Question: My android app is trying to upload a file onto an SFTP web server which happens to be my university server's subdomain in which I am entitled to some section of the server space.I am using the 'JSch' library. I have set the permissions to 777 to both the root folder and the 'WWW' folder.Here's a screenshot:

Here's the SFTP code in my Android activity:
'''
public class SFTPConnection extends AsyncTask<Void,Void,Void>
{
@Override
protected Void doInBackground(Void... params) {
// TODO Auto-generated method stub
boolean conStatus = false;
Session session = null;
Channel channel = null;
java.util.Properties config = new java.util.Properties();
config.put("StrictHostKeyChecking", "no");
Log.i("Session","is"+conStatus);
try {
JSch ssh = new JSch();
session = ssh.getSession("pmody", HOST_ADDRESS, 22);
session.setPassword("667758482");
session.setConfig(config);
session.connect();
conStatus = session.isConnected();
Log.i("Session","is"+conStatus);
channel = session.openChannel("sftp");
channel.connect();
ChannelSftp sftp = (ChannelSftp) channel;
sftp.put("/sdcard/MyCameraApp/IMG_20140206_212035.jpg", "/");
} catch (JSchException e) {
// TODO Auto-generated catch block
e.printStackTrace();
Log.i("Session","is"+conStatus);
} catch (SftpException e) {
// TODO Auto-generated catch block
e.printStackTrace();
Log.i("Session","is"+conStatus);
}
return null;
}
}
'''
I get the following Logcat:
'''
3: Permission denied
at com.jcraft.jsch.ChannelSftp.throwStatusError(ChannelSftp.java:2846)
at com.jcraft.jsch.ChannelSftp._put(ChannelSftp.java:594)
at com.jcraft.jsch.ChannelSftp.put(ChannelSftp.java:475)
at com.jcraft.jsch.ChannelSftp.put(ChannelSftp.java:365)
at com.example.locationtest.MainActivity$SFTPConnection.doInBackground(MainActivity.java:351)
at com.example.locationtest.MainActivity$SFTPConnection.doInBackground(MainActivity.java:1)
at android.os.AsyncTask$2.call(AsyncTask.java:287)
at java.util.concurrent.FutureTask.run(FutureTask.java:234)
at android.os.AsyncTask$SerialExecutor$1.run(AsyncTask.java:230)
at java.util.concurrent.ThreadPoolExecutor.runWorker(ThreadPoolExecutor.java:1080)
at java.util.concurrent.ThreadPoolExecutor$Worker.run(ThreadPoolExecutor.java:573)
at java.lang.Thread.run(Thread.java:841)
'''
Also, I have given permissions in the manifest to both read and write from external storage.
What could be the possible cause of permission denial?
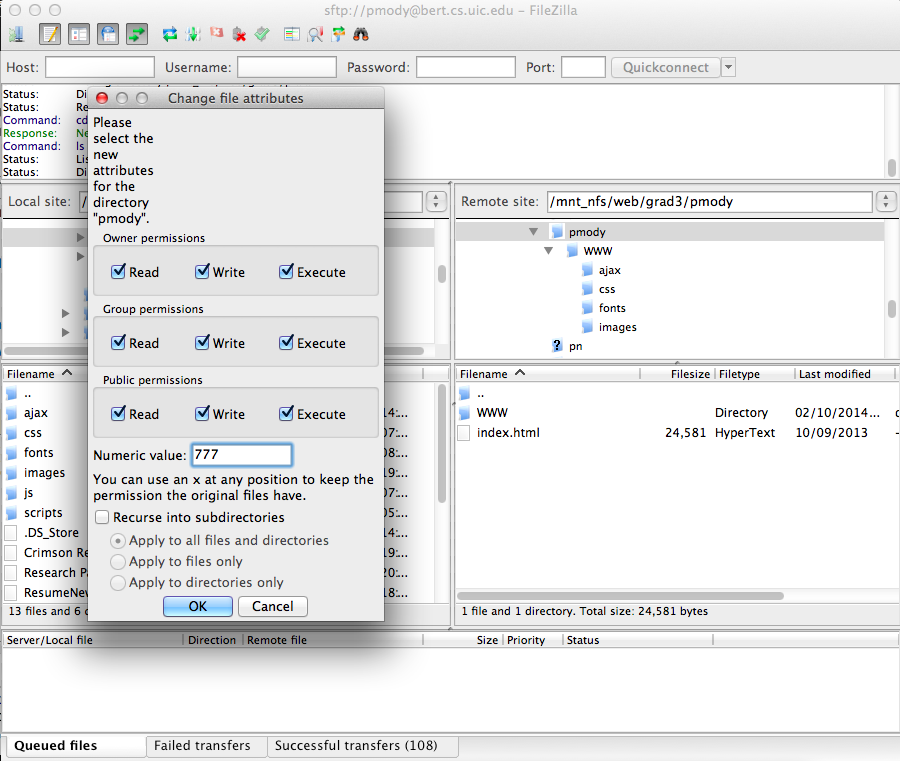
Answer: It is probably a path problem.
When you log in you often end up in a default directory that you don't have write access to.
If this is the case you need to cd to the correct directory where you have write permissions before putting the file, or put the file with the full path.